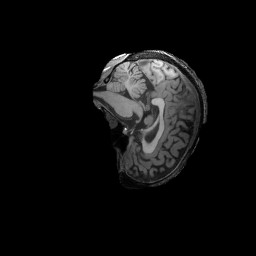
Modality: T1w
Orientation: sagittal
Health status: ill
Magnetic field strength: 3 T